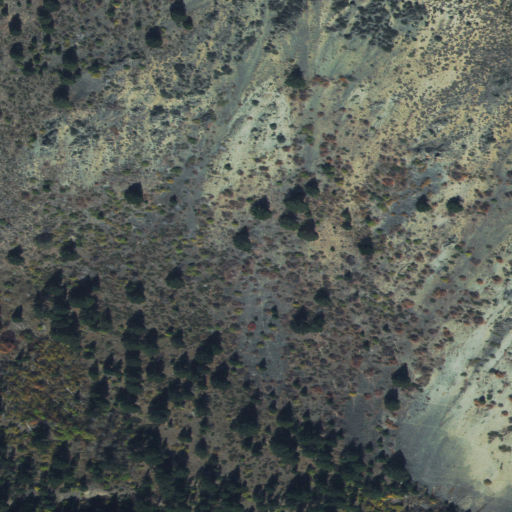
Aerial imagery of plain(s) in Idaho named Horse Heaven Meadows containing shrub, evergreen forest, and grassland